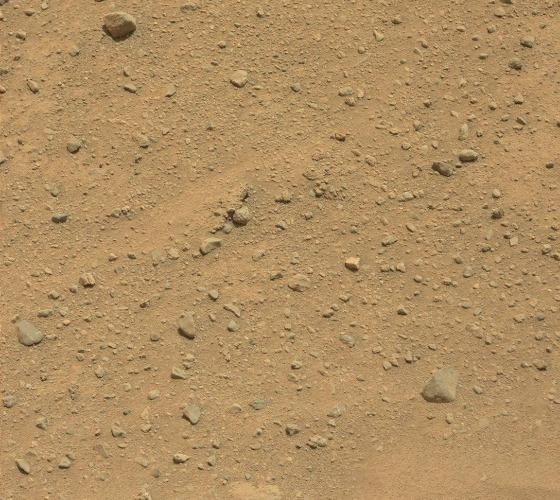
Terrain classes present: Gravel / Sand / Soil, Rock, Shadow